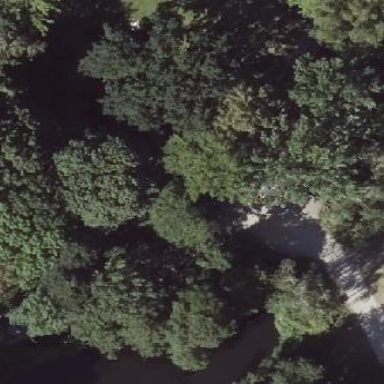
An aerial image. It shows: Mixed woodland area with various types of leaves.